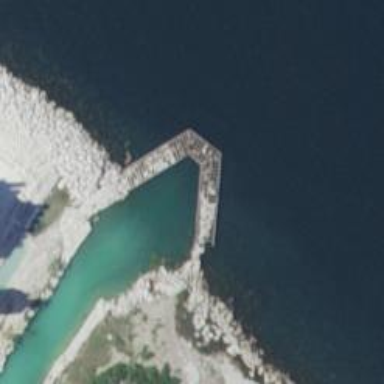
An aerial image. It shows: Breakwater structure.